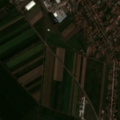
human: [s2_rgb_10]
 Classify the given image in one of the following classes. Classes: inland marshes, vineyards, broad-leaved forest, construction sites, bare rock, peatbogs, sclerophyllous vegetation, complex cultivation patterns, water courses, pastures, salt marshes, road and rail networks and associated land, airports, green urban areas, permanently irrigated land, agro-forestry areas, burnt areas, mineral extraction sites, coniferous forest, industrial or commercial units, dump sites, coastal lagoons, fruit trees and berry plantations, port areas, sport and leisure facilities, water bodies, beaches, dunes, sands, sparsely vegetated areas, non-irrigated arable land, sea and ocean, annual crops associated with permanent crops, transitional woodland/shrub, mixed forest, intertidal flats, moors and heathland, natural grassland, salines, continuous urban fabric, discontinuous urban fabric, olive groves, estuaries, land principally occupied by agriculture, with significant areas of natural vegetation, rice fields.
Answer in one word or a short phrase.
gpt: discontinuous urban fabric, industrial or commercial units, non-irrigated arable land